Question: I just want to know how to display bars with exact data array value on my graph using Gd library functions with for loop / for-each loop kindly reply me
helps are definitely appreciated
Confusion comment tag in this code is indicate my problem
'''
$array = array(
"Jan" => 110,
"Feb" => 130,
"Mar" => 215,
"Apr" => 81,
"May" => 310,
"Jun" => 110,
"Jul" => 190,
"Aug" => 175,
"Sep" => 850,
"Oct" => 286,
"Nov" => 150,
"Dec" => 196);
$width = 600;
$height = 500;
$margin = 20;
$line_width = $width-($margin*4)-25-15;
$line_height = $width-$margin;
$max_array_value=max($array);
$min_array_value=min($array);
$im = imagecreate($width,$height);
$red = imagecolorallocate($im,225,0,0);
$black = imagecolorallocate($im,0,0,0);
$white = imagecolorallocate($im, 255, 255, 255);
// Create rectangle with margin color borders
imagefilledrectangle($im,$margin,$margin,$width-$margin,$height-$margin,$black);
// Create vertical line
for($i=25;$i<=$line_width;$i+=15){
imageline($im,$margin,$i,$width-$margin,$i,$white);
}
// Create horizontal line
for($i=25;$i<=$line_height;$i+=15){
imageline($im,$i,$height-$margin,$i,$margin,$white);
}
$j=480;
for($i=$min_array_value;$i<=$max_array_value;$i+=$min_array_value){
imagestring($im,3,1,$j-=20,$i,$white);
}
//for Start Confusion here
imagefilledrectangle($im,45 ,400,$width-565,$height-20,$red);
imagefilledrectangle($im,60 ,300,$width-550,$height-20,$red);
//for End Confusion here
header("Content-type:image/jpeg");
imagepng($im);
'''

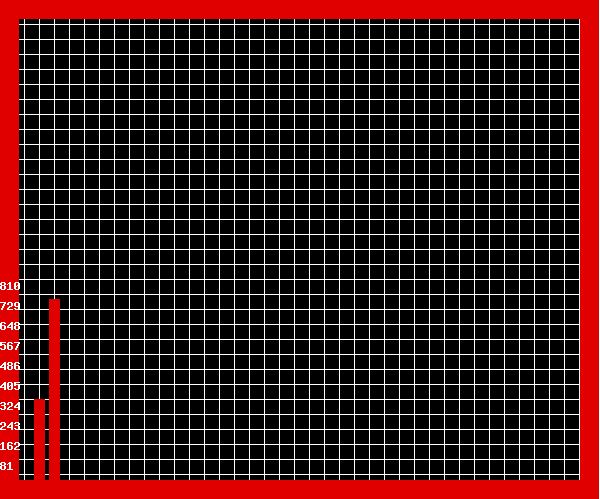
Answer: You need to loop over your array creating bars using the data. My code is not exact, you will have to adjust the parameters until the bars come out the way you want. Try replacing your confusing section with something like this:
'''
$n = 0;
foreach($array as $k => $v) {
imagefilledrectangle($im, ($n * 15) + 45, 400, ($n * 15 + 55), 400 - $v, $red);
$n++;
}
'''